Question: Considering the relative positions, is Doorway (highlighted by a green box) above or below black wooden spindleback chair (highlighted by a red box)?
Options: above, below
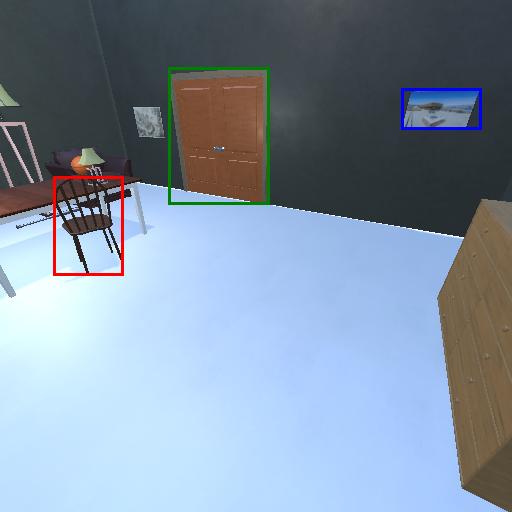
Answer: above